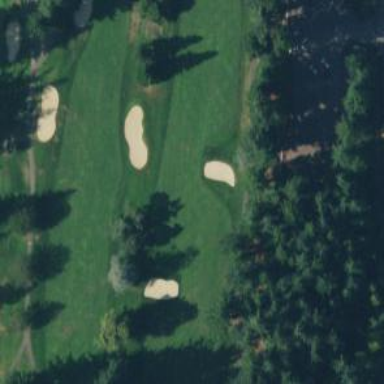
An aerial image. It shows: Grassy area designated as golf fairway.